Aerial crown-view tile of a tropical tree (Barro Colorado Island, Panama), acquired 20240611:
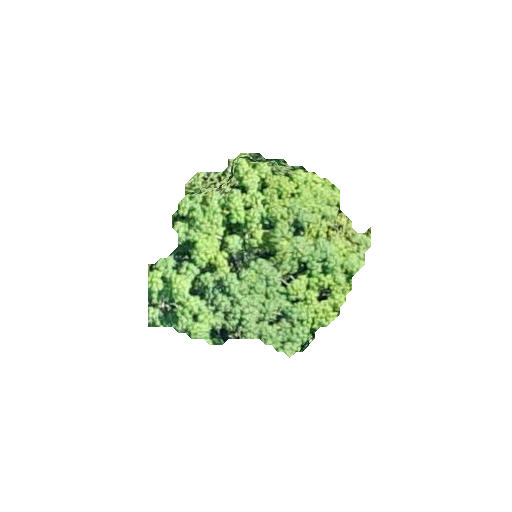
Species: Hieronyma alchorneoides
GBIF accepted scientific name: Hieronyma alchorneoides
Crown area: 48.636 m²